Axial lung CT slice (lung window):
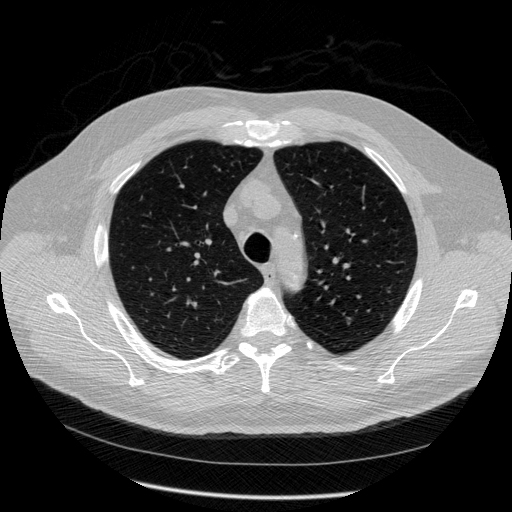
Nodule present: no